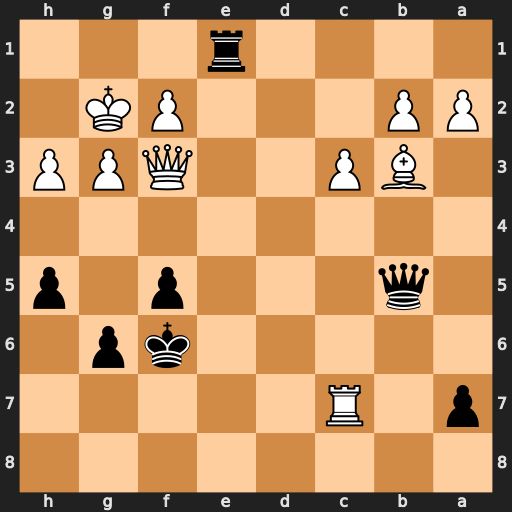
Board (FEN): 8/p1R5/5kp1/1q3p1p/8/1BP2QPP/PP3PK1/4r3
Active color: b
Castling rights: -
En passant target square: -
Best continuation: Qf1+ Kh2 Qg1#